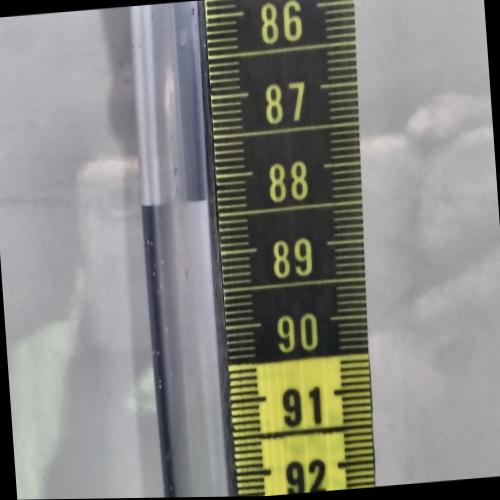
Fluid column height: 88.3 cm